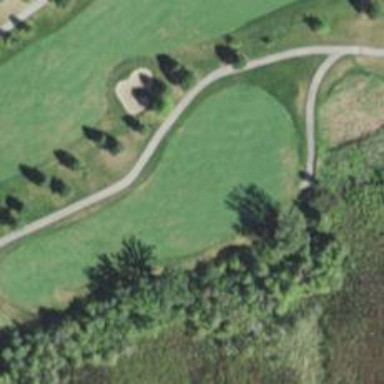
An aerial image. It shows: View of golf hole.